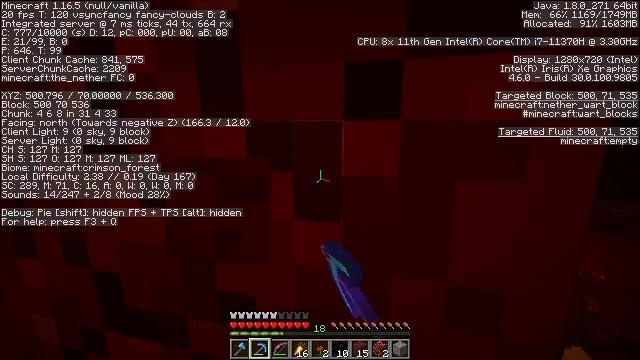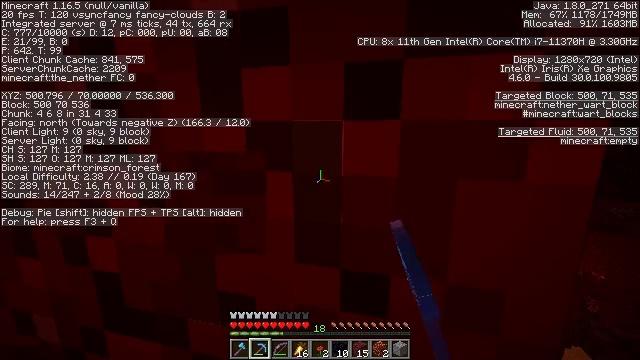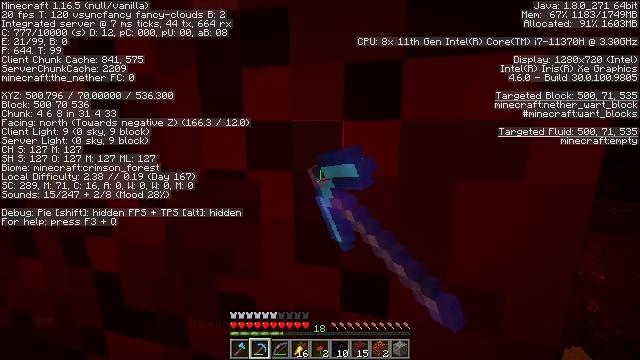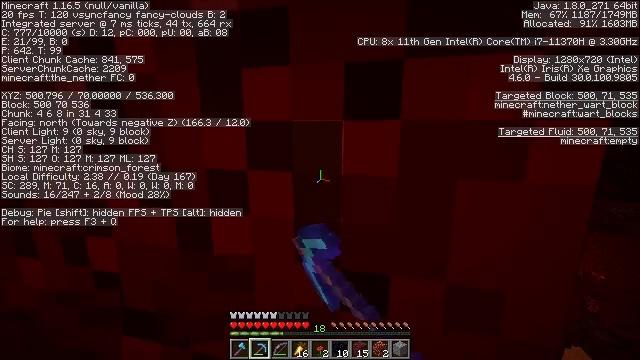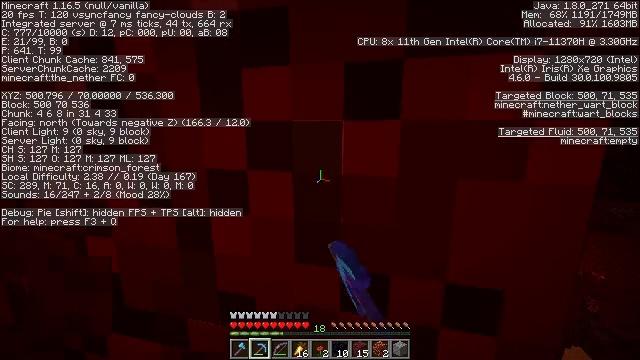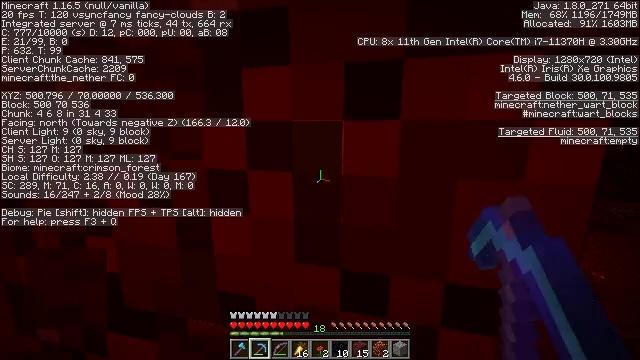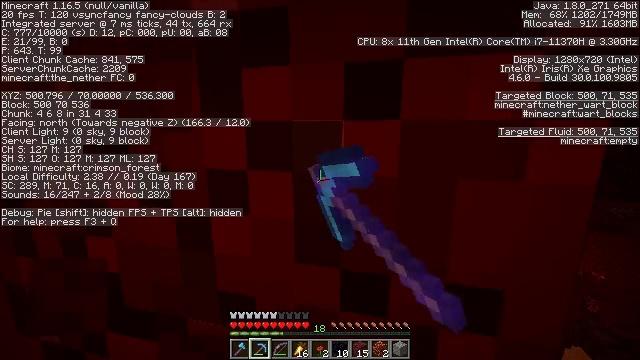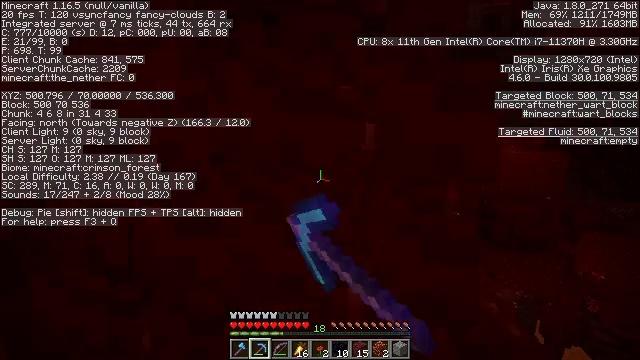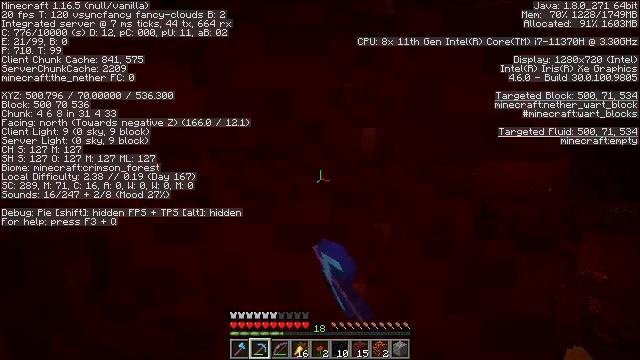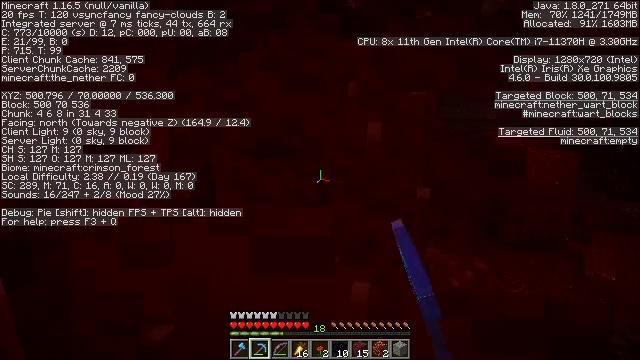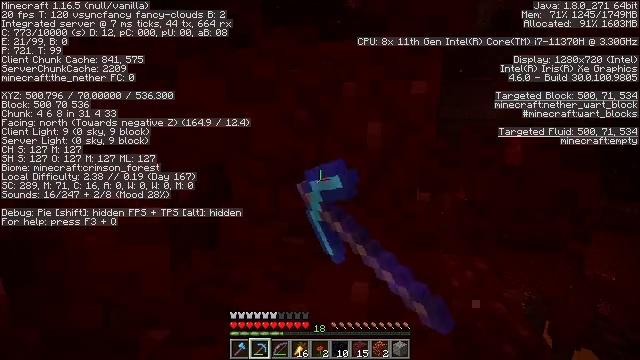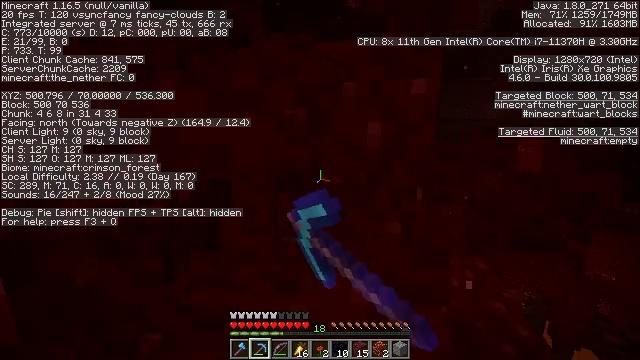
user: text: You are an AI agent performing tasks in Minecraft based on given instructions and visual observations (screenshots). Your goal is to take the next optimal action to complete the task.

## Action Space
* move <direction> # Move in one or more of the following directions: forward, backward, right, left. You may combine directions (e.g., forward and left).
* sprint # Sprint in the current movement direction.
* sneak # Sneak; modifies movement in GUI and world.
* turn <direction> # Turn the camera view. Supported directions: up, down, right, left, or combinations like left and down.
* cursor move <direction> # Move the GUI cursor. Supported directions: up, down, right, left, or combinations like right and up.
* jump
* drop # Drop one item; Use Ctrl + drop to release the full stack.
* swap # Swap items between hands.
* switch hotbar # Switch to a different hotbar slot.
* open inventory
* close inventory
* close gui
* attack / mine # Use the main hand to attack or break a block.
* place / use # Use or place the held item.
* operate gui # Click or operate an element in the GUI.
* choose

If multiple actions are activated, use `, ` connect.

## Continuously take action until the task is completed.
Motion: motion action
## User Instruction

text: Gather the nether wart block from a crimson forest.
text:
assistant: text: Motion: attack / mine
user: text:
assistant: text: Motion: attack / mine
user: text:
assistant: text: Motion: attack / mine
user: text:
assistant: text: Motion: attack / mine
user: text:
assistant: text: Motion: attack / mine
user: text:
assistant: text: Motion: attack / mine
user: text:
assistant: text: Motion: attack / mine
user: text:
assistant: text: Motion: attack / mine
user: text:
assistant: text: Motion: turn left, attack / mine
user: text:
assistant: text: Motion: attack / mine
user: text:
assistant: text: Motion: attack / mine
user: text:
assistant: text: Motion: attack / mine